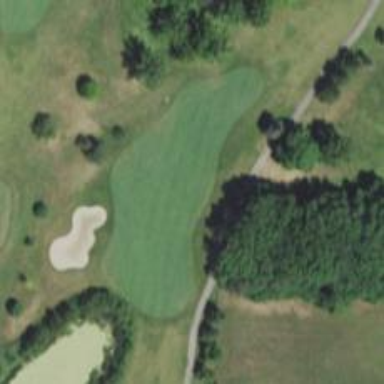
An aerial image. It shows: Golf hole.